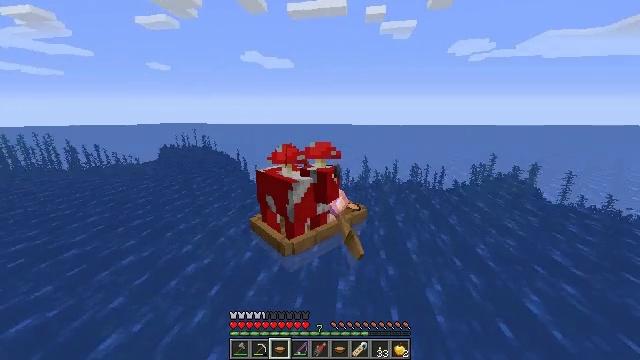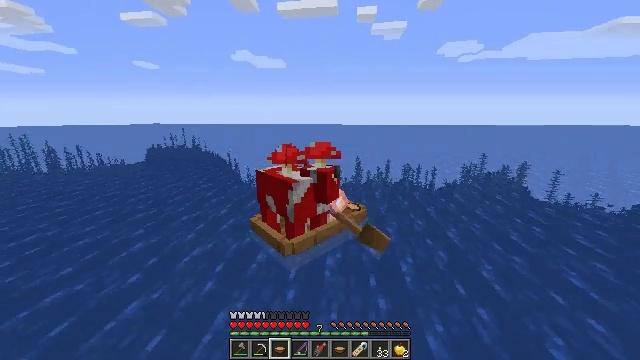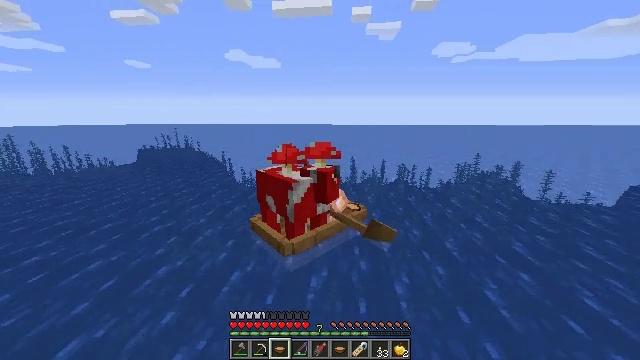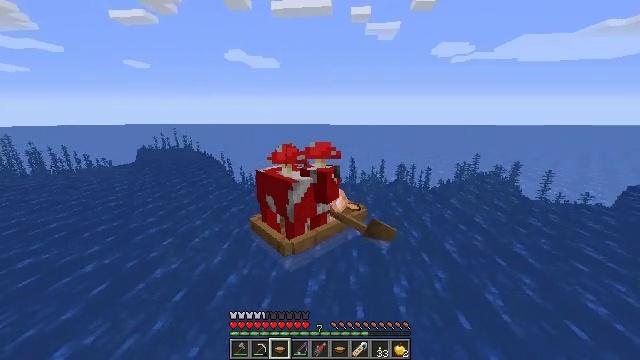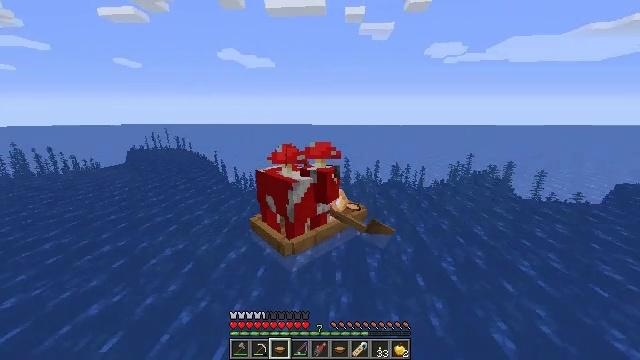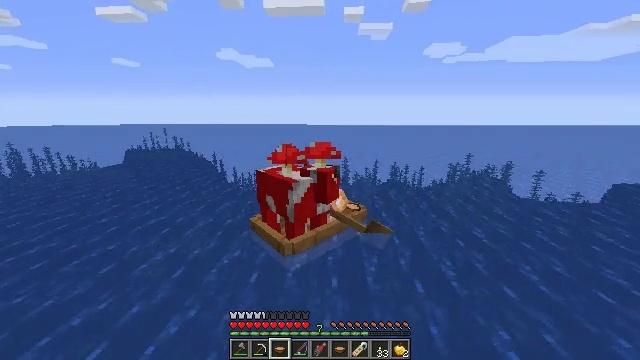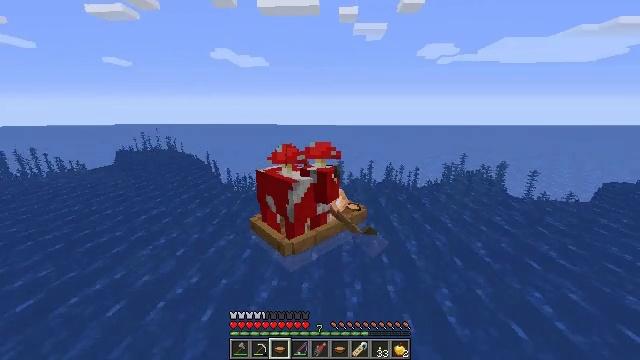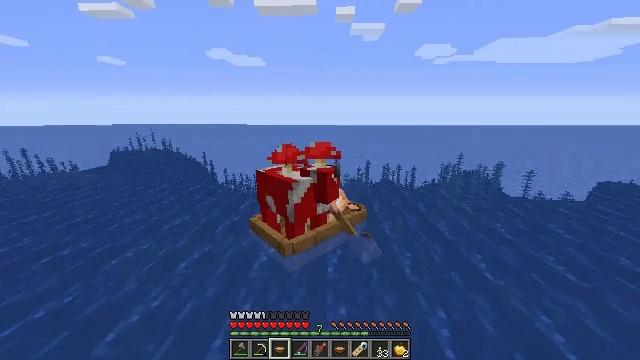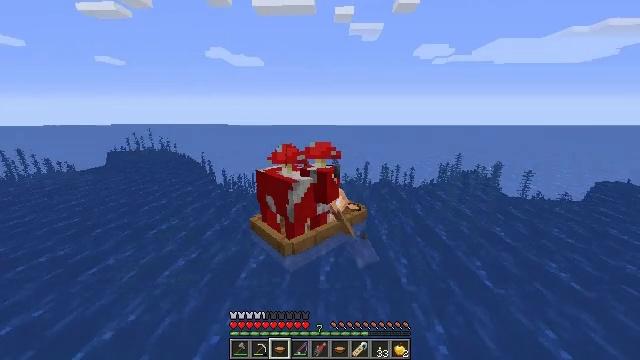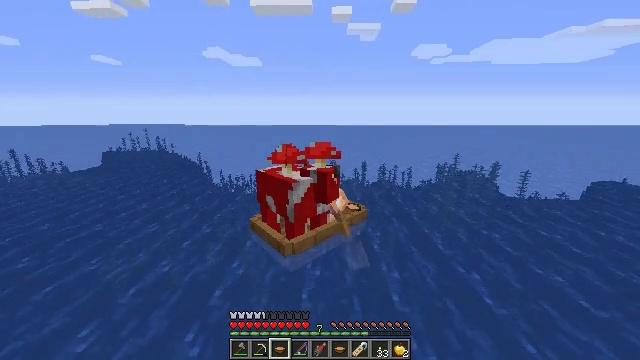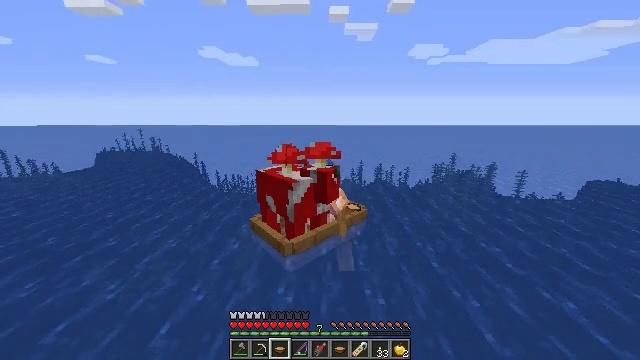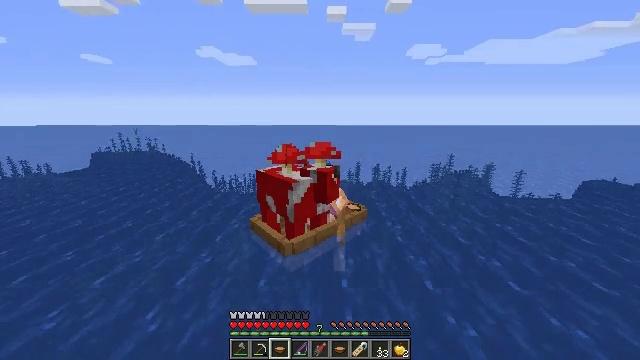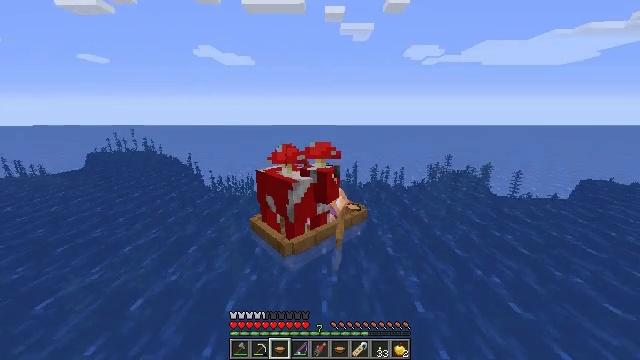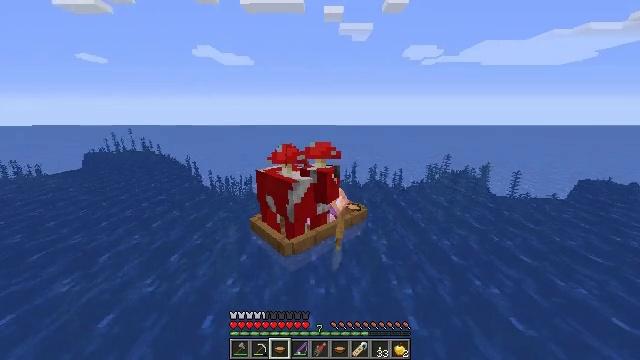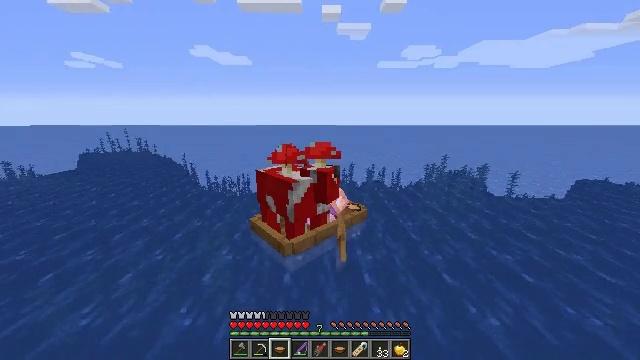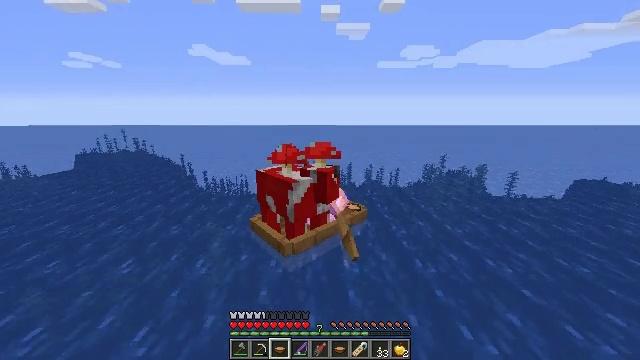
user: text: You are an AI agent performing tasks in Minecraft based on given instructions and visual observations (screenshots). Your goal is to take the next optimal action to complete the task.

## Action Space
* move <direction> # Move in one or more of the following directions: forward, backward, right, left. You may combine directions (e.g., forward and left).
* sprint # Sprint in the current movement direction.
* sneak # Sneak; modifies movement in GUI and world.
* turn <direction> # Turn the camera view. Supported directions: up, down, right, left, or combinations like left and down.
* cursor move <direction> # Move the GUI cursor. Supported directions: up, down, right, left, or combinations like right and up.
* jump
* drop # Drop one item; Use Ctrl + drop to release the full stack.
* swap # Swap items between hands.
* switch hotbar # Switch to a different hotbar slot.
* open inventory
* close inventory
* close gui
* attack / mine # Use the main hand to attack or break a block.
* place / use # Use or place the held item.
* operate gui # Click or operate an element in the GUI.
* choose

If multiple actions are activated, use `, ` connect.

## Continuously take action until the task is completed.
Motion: motion action
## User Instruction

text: Remove a name tag from the inventory.
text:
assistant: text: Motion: move forward
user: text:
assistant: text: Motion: move forward
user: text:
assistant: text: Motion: move forward
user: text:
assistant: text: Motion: move forward
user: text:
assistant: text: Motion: move forward
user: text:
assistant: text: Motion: move forward
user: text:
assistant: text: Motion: move forward
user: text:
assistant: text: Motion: move forward
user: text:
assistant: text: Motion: move forward
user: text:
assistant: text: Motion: move forward
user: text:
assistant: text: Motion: move forward
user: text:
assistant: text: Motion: move forward
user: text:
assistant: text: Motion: move forward
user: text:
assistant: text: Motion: move forward
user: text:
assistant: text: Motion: move forward
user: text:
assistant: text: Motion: move forward and move right
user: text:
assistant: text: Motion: move forward and move right
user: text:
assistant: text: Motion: move forward and move right, sprint
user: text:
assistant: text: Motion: move forward, sprint
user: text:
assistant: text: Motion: move forward, sprint
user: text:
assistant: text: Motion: move forward, sprint
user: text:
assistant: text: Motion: move forward, sprint
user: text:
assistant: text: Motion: move forward, sprint
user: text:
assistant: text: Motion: move forward, sprint
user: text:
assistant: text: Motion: move forward, sprint
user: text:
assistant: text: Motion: move forward, sprint
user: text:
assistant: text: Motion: move forward, sprint
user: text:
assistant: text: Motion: move forward, sprint
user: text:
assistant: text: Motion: move forward, sprint
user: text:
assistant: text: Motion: move forward